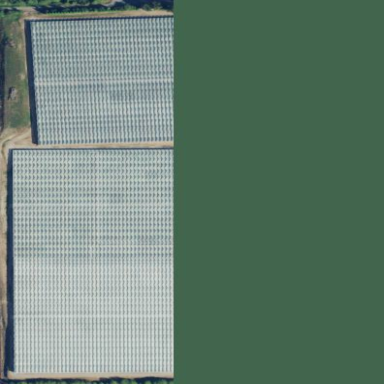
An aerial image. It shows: Greenhouse used for horticulture.